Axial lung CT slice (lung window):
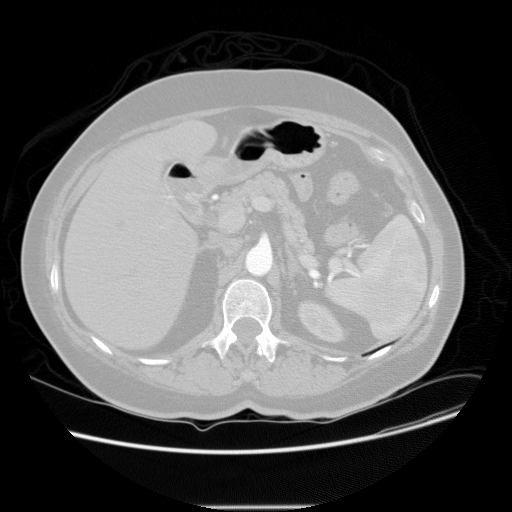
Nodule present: no